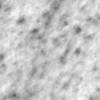
Label: no_change